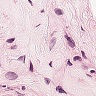
Metastatic tissue present: no